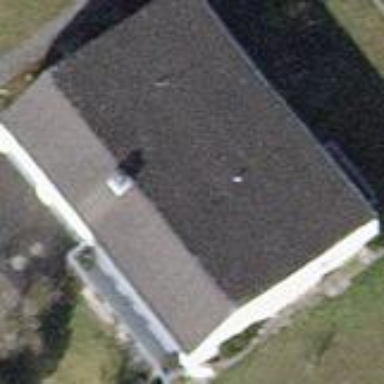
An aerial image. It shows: Detached building with saltbox-shaped roof.